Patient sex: M
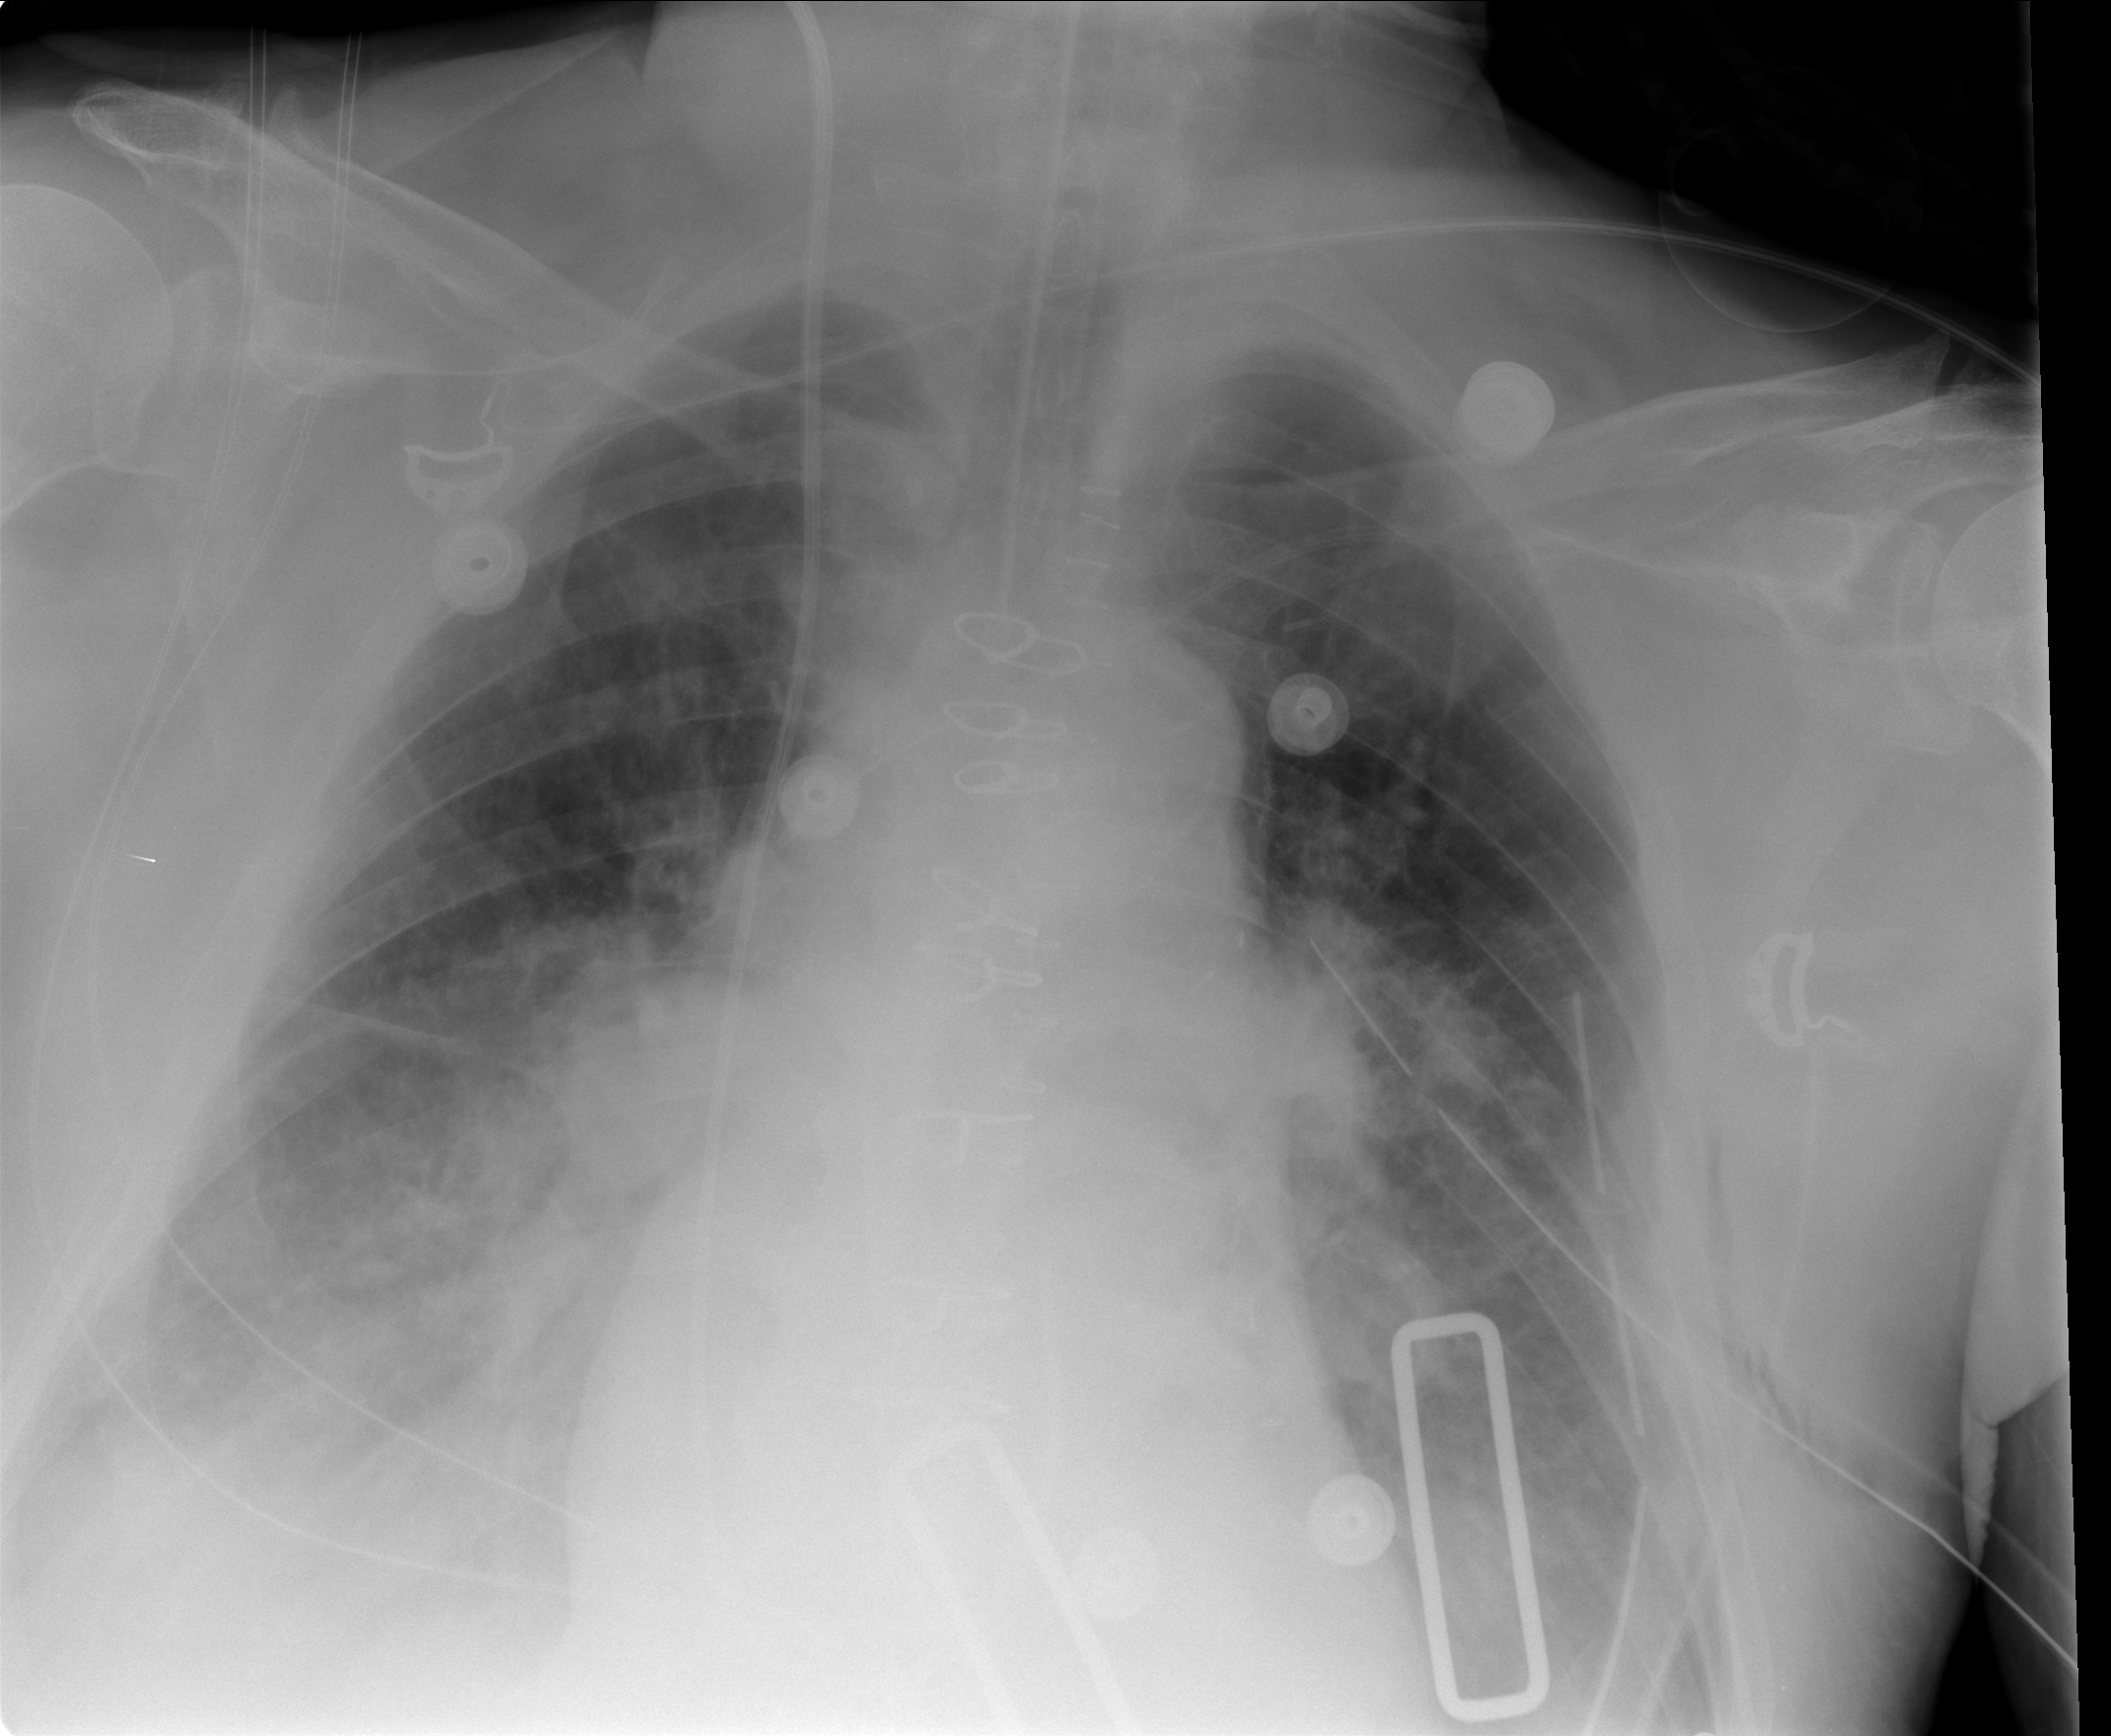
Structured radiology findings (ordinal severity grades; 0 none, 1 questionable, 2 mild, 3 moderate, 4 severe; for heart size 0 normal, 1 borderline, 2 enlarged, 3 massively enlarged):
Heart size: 0
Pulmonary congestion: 2
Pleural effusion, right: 3
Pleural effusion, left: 2
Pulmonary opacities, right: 2
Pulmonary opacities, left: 2
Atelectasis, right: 3
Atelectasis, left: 2